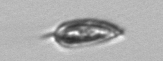
Label: Prorocentrum_triestinum